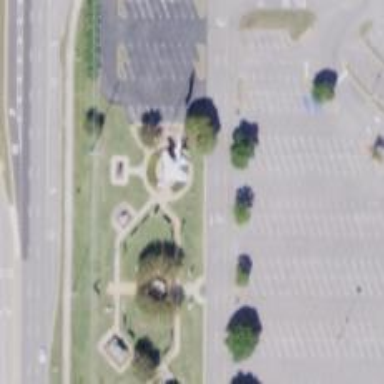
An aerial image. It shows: Memorial site with historic significance.